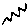
Label: zigzag